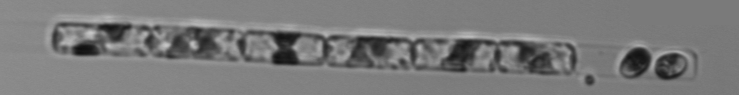
Label: Guinardia_delicatula_TAG_internal_parasite